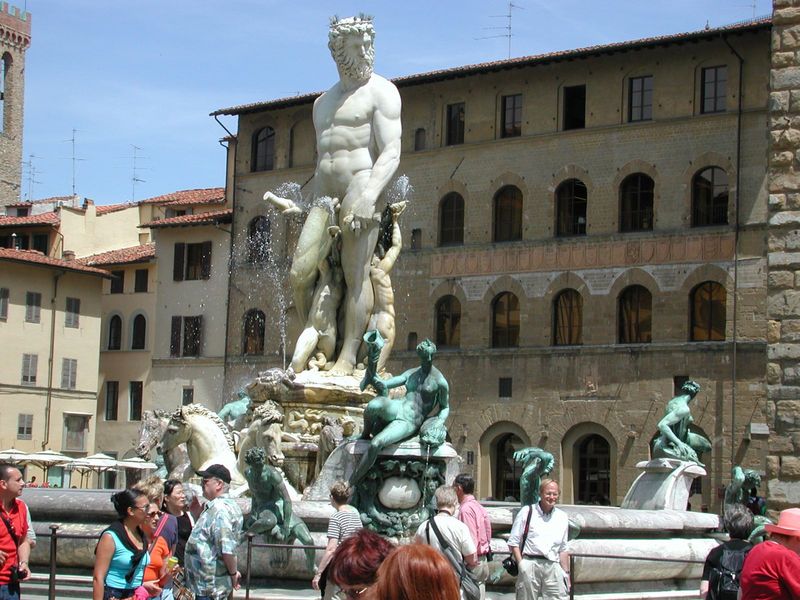
Titel: Neptunbrunnen
Künstler: Bartolomeo Ammannati
Institution: Florenz, Piazza della Signoria
Schlagwörter: mann, wasser, figur, krone, renaissance, brunnen, florenz, michelangelo, wasserspiel